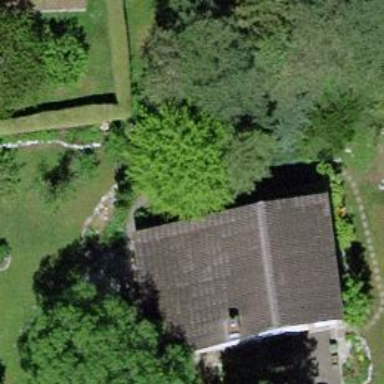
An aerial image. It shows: Simple and straightforward house.